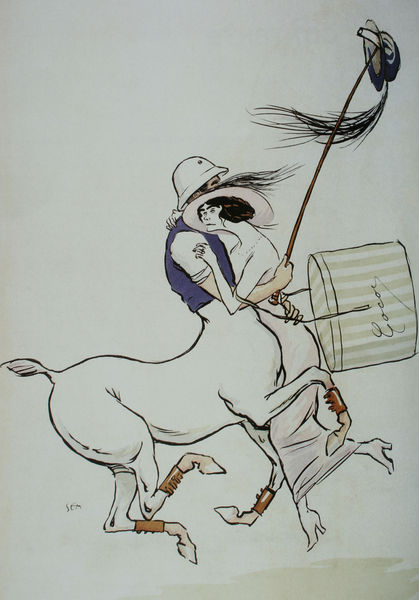
Titel: Chanel wird von Arthur Capel als Kentaur fortgetragen
Künstler: Sem
Institution: unbekannt
Schlagwörter: blau, feder, mann, schatten, weiß, braun, frau, hut, hüte, kleid, schwarz, zeichnung, rot, mode, rock, hemd, arm, gesicht, haare, rosa, pferd, stock, federhut, fesseln, hufe, schwanz, schweif, japan, schrift, liebe, umarmung, linien, karikatur, sport, streifen, langweilig, kritik, raub, satire, soldat, witz, angel, koloriert, hutschachtel, schachtel, tasche, mythologie, schimmel, kentaur, pferdekörper, zentaur, pumps, stange, gamaschen, centaur, lavierung, centaurus, lasierend, gerte, polo, situation, chuhe, jockey, stöckelschuhe, coco, kokarde, aqquarell, federschweif, inien, polospieler, pump, sagengestalt